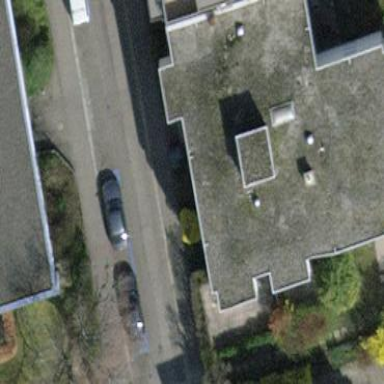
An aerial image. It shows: Flat-roofed apartment building.